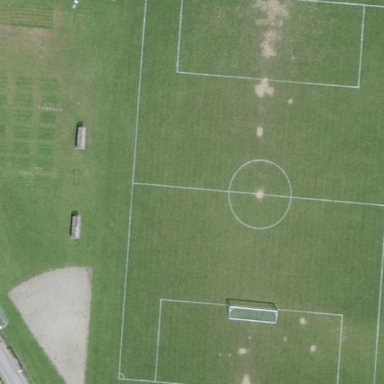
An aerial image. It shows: Soccer pitch for leisure land activities.